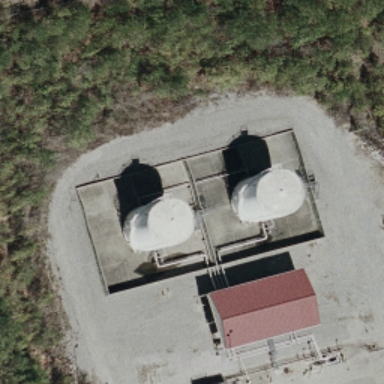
Two storage tanks arranged neatly with a house beside .